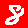
Digit: 8